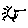
Label: sun